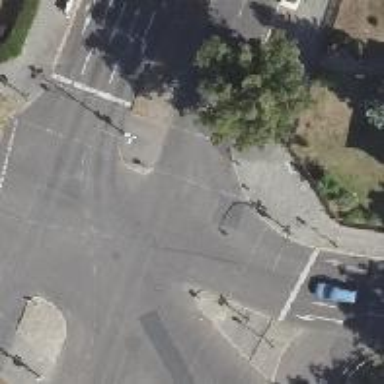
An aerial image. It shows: Road crossing with traffic signals.